Question: A weird bug occurs when displaying text, the antialiasing seems to change over the span of the textarea as shown in the image. Notice the "x" on the bottom left side compared to the "u" in the upper right side.

I'm using Arial thats embedded and i've tried with both advancedAntialiasing set to false or true, but this bug still occurs.
I'm using the Flex 3.5 SDK in Flash Builder 4.0.
The player from which i've taken the screenshot is is Flash Player 11
My question is how is this possible, and what can i do to remove the weird behavior?
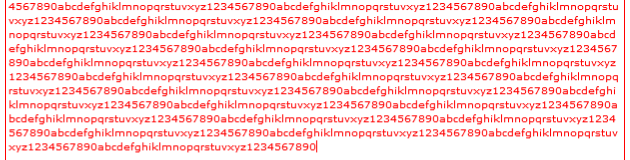
Answer: This behaviour was due to a z coordinate set to the textarea. Slightly surprising effect. Setting the textarea z to 0 removed any odd blur.